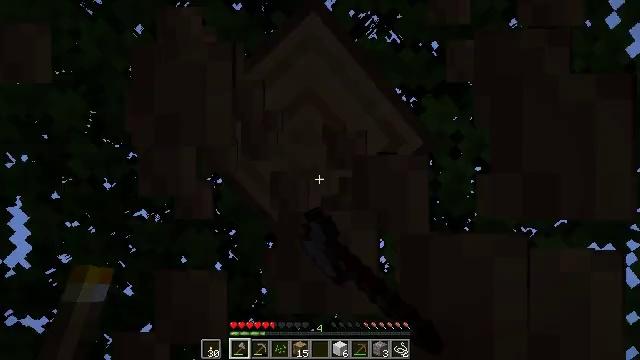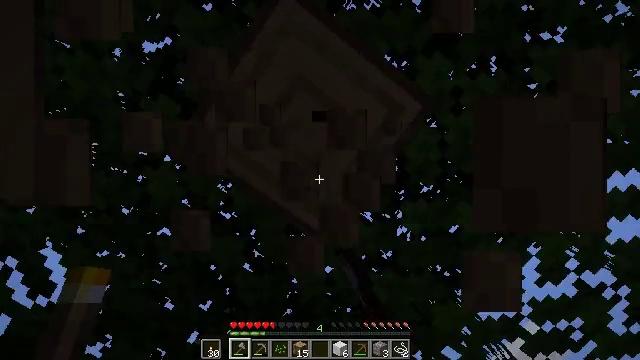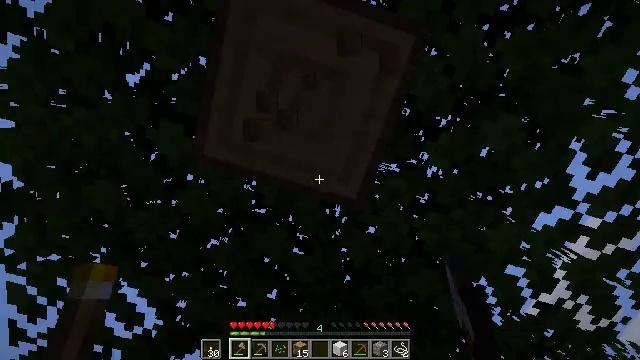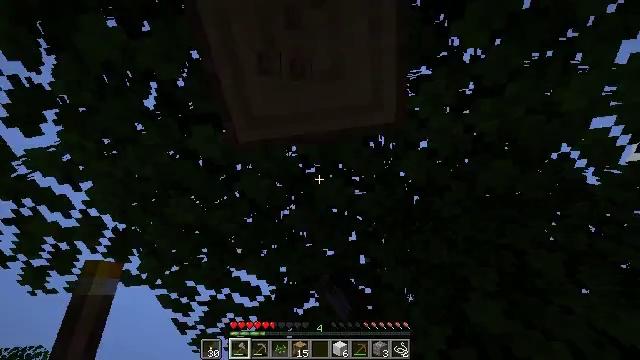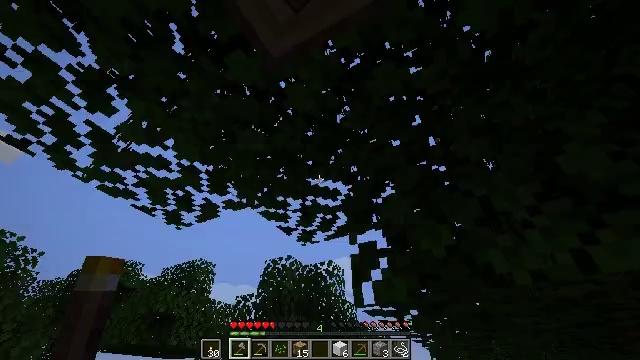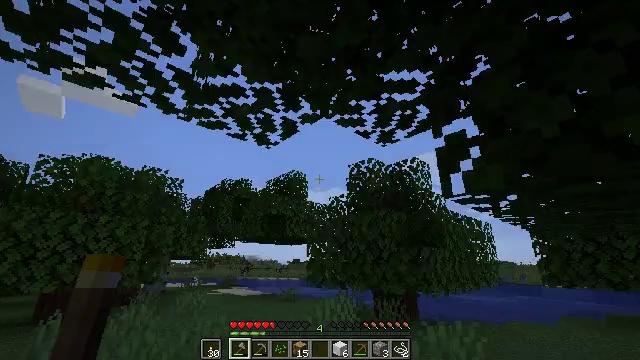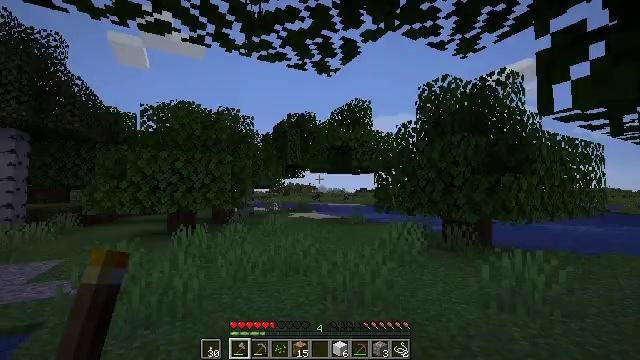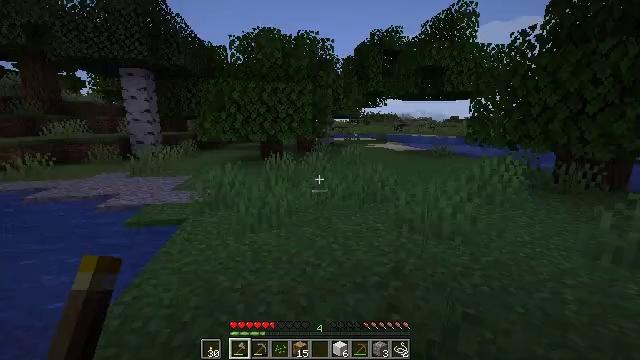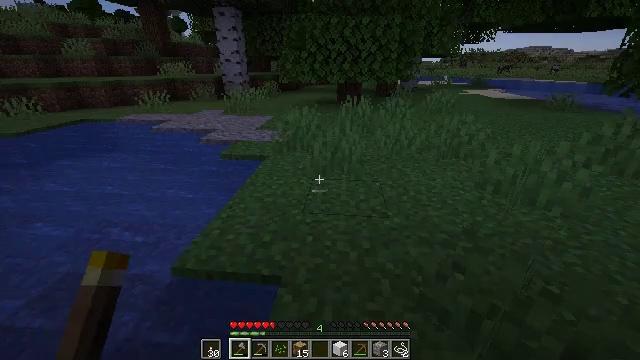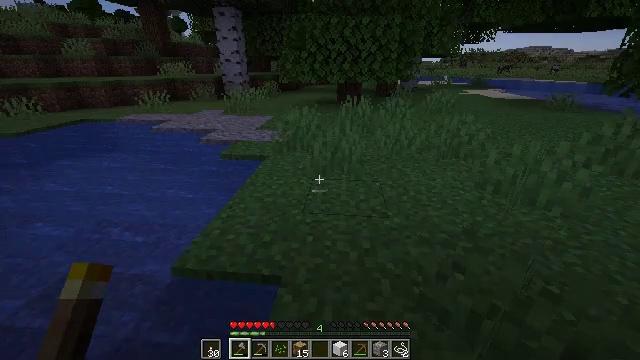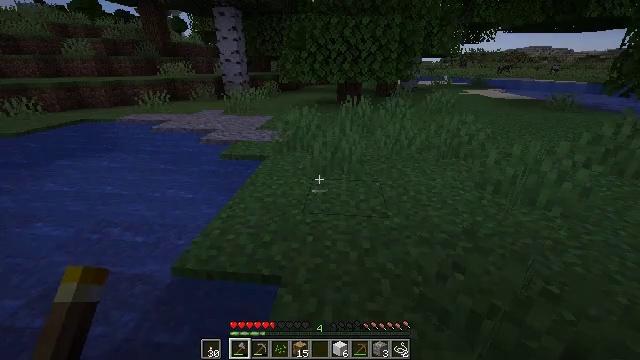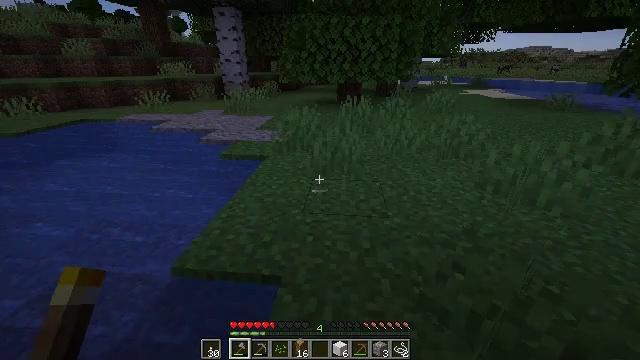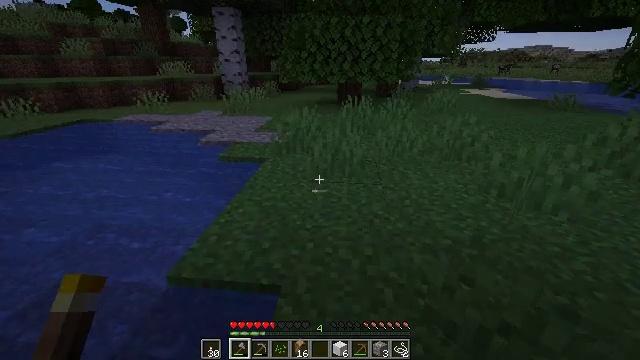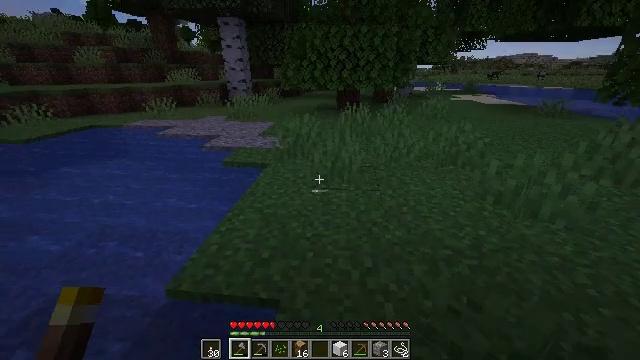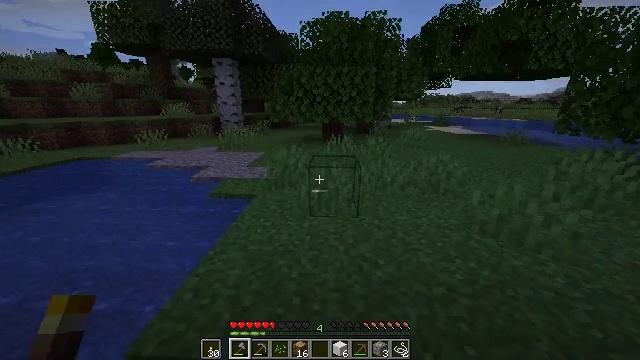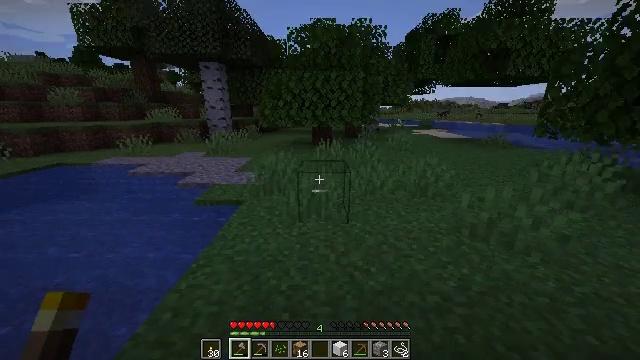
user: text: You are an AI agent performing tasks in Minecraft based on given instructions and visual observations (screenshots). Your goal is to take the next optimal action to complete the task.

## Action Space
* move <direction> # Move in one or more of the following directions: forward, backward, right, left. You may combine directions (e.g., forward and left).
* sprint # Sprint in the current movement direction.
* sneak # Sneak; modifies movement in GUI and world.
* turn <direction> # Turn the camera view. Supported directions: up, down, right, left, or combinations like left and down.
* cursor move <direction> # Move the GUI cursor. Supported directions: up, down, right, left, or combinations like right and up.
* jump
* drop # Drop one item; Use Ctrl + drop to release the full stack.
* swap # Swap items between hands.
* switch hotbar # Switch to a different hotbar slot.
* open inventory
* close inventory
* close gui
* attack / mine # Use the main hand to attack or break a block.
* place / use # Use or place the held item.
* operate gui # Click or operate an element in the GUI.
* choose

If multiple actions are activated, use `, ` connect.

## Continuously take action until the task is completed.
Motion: motion action
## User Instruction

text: Harvest the light gray wool from the structure.
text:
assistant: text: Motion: turn left and down, attack / mine
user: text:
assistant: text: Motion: turn left and down, attack / mine
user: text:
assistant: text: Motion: turn left and down, attack / mine
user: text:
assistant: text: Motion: turn left and down, attack / mine
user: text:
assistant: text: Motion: turn left and down
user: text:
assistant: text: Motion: turn left and down
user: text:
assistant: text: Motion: turn left and down
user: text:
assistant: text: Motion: turn left and down
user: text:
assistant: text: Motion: no_op
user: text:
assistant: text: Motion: no_op
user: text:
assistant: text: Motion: no_op
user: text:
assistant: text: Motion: move forward, sprint
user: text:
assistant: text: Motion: move forward, sprint
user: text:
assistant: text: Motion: move forward, sprint, turn right and up
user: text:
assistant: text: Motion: move forward, sprint, turn right
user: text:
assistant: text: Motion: move forward, sprint, turn right and up
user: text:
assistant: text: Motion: move forward, sprint, turn right and up
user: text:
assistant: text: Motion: move forward, sprint, turn right and up
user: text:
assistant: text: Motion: move forward, sprint, turn right
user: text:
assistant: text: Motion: move forward, sprint
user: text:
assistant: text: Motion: move forward, sprint, jump
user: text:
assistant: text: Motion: move forward, sprint, jump
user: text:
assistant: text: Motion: move forward, sprint, jump
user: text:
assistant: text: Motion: move forward, sprint, turn left and down, jump
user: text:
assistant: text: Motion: move forward, sprint, turn left and down, jump
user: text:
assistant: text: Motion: move forward, sprint, jump
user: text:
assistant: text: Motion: move forward, sprint, jump
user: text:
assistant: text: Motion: move forward, sprint, turn left, jump
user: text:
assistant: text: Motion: move forward, sprint, turn left, jump
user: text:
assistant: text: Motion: move forward, sprint, jump